Interaction volume radius: 10 \u00c5
Interaction volume height: 15 \u00c5
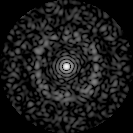
Disorder parameter: 0.8408